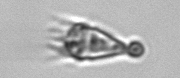
Label: Paratontonia_gracillima